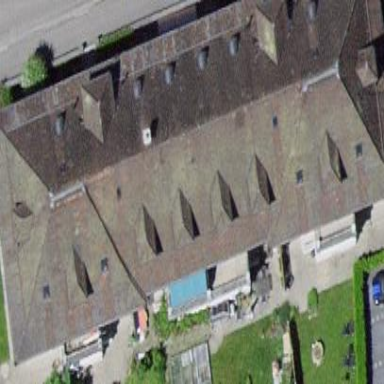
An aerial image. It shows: Hipped-roof apartment building with roof tiles.